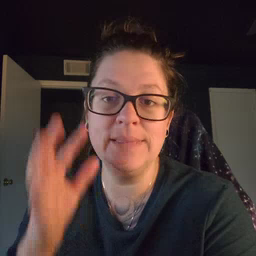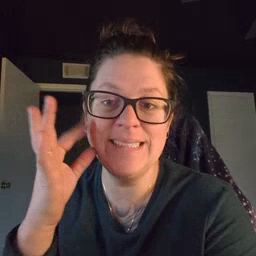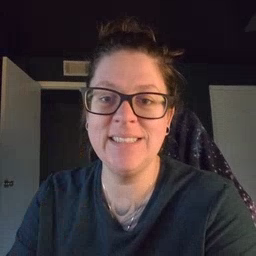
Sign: kitty